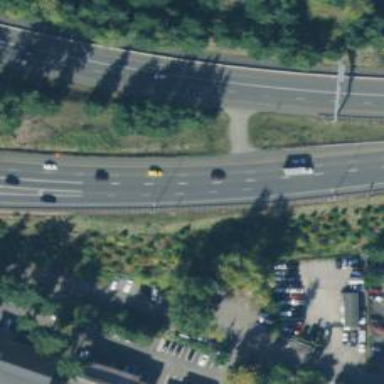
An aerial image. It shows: View of motorway.